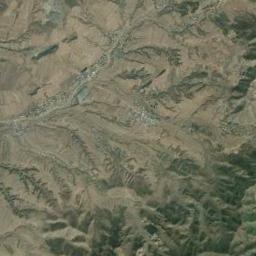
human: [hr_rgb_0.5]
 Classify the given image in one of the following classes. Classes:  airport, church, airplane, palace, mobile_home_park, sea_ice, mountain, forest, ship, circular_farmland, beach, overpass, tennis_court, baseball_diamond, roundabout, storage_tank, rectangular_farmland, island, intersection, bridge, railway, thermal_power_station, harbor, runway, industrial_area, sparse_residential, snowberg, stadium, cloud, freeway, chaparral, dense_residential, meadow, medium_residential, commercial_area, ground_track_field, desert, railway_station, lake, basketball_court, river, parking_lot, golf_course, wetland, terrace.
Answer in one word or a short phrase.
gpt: mountain